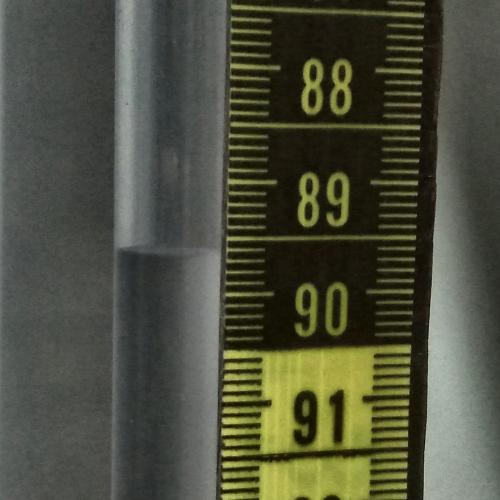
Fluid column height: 89.6 cm